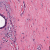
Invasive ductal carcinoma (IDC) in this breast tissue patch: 0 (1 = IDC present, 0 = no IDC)